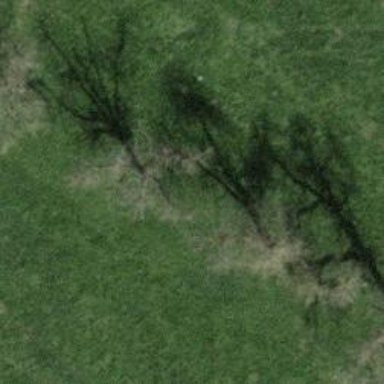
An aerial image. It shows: Single tag "natural: tree."